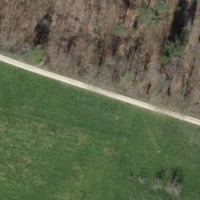
EUNIS habitat code: 52
Species observed at this site:
Dactylis glomerata